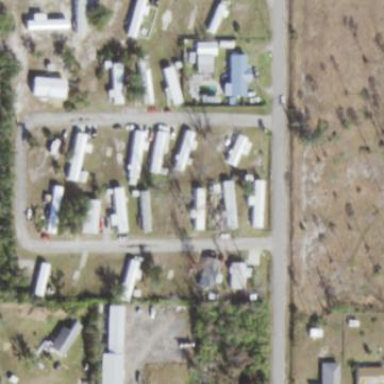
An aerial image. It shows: Residential area known as trailer park.